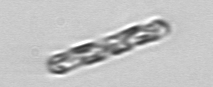
Label: Dactyliosolen_fragilissimus